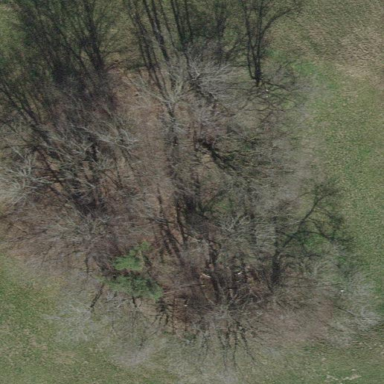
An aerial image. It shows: Serene woodland landscape.